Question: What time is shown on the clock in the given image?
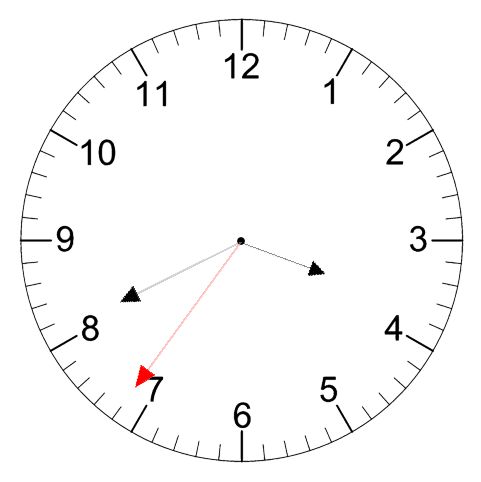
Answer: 03:40:36